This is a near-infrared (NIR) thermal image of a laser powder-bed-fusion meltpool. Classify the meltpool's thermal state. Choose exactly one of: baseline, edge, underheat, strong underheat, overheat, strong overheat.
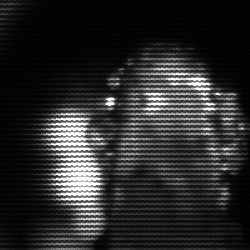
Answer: strong underheat